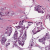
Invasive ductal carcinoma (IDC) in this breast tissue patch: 1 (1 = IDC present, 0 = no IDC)